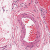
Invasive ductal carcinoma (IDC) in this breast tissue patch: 0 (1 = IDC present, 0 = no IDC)